Field crop: maize
Growth stage: 2
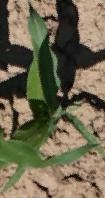
Species: maize